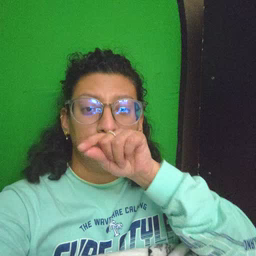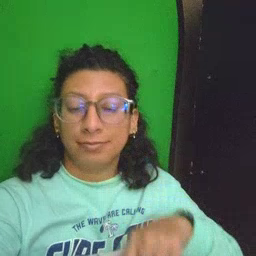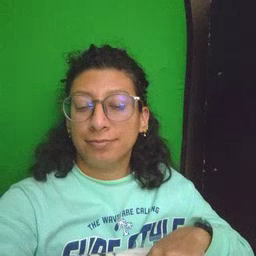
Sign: bug